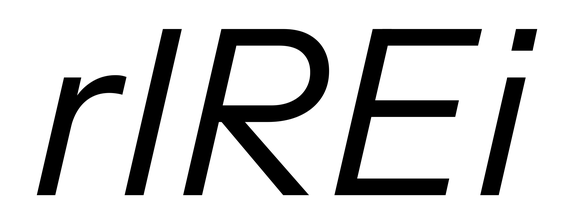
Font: InstrumentSans-Italic_Italic